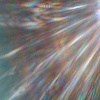
Label: sunburn